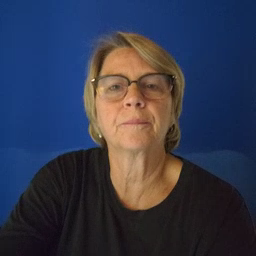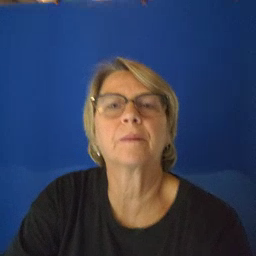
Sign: refrigerator